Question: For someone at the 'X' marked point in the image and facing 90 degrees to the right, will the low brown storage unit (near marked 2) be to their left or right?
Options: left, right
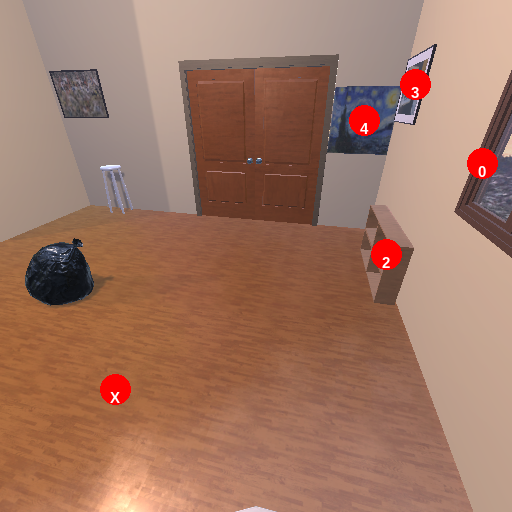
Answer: left